Question: I am trying to run nodejs server on amazon micro instance for the past 3-4 days with no success.
i followed so many tutorials and i cannot make the server work (so when its visited in browser or curl in powerShell and see the simple hello world).
Here are the last 3 tutorials I've tried:
<URL>
<URL>
<URL>
I've tried ubuntu/ amazon linux.
I've also followed <URL> just to see how the general process works and it did work fine.
I get to the point where i do something like: 'sudo node filename.js'
and the server runs.
However when i try visiting or curl it. it doesnt work. when i ping it it pings fine.
in amazon i set the security group to basically allow everything like so:

in linux its self i followed : <URL> to open the port i was trying to listen to and nothing.
when i type : 'sudo service iptables status' i get :
'1 ACCEPT tcp -- 0.0.0.0/0 0.0.0.0/0 tcp dpts:1337:1347'
'2 ACCEPT tcp -- 0.0.0.0/0 0.0.0.0/0 tcp dpts:1338:1348'
'3 ACCEPT tcp -- 0.0.0.0/0 0.0.0.0/0 tcp dpt:10000'
keep in mind i am not a server savvy guy.
Any help would be highly appreciated.
To start my node server i use the basic code found in nodejs.org :
'''
var http = require('http');
http.createServer(function (req, res) {
res.writeHead(200, {'Content-Type': 'text/plain'});
res.end('Hello World
');
}).listen(1337, '127.0.0.1');
console.log('Server running at http://127.0.0.1:1337/');
'''
This is exactly how my file look like
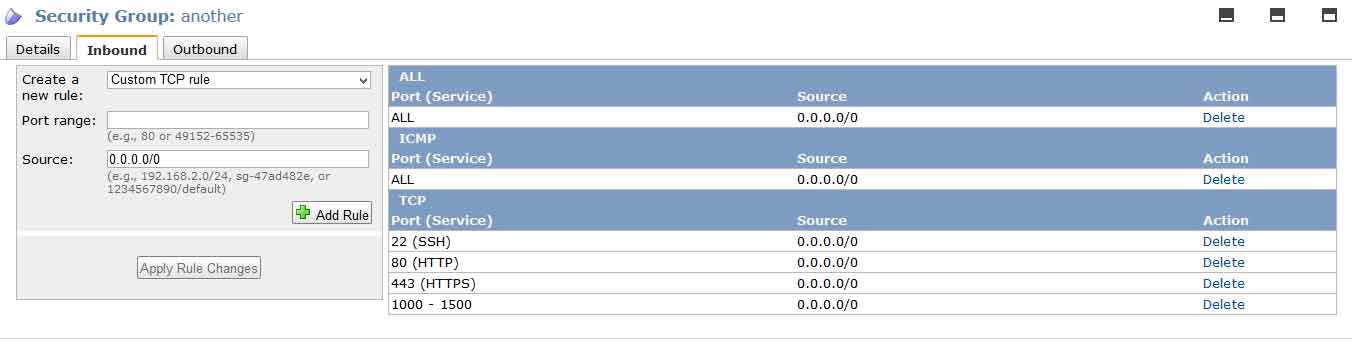
Answer: You haven't provided enough info, but I'll try and outline the general troubleshooting techniques.
- Is your node program running and serving requests? Get on the Ec2 box and do 'curl -v localhost:8000' (or whatever your node port is.) It should spit out your app. If not, your node.js setup isn't right.- Is your nginx running? Get on the box and type 'curl -v localhost'. That will look on your port 80. If it doesn't proxy to your app, it's probably an nginx configuration problem.- Can you reach the box via IP address? From your desktop/laptop, do 'curl -v x.x.x.x' where 'x.x.x.x' is your EC2 Public IP address. If that hangs, there is a firewall problem.- Can you reach the box via your DNS? (Assuming you are trying to have foo.com point to it) Try 'curl -v http://foo.com/'. If that doesn't work, your DNS may not be correct.
> However when i try visiting or curl it. it doesnt work.
Please be more specific.